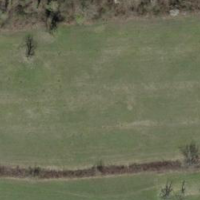
EUNIS habitat code: 25
Species observed at this site:
Anthocharis cardamines
Autographa gamma
Coenonympha pamphilus
Ophrys apifera
Gonepteryx rhamni
Pyrausta despicata
Aglais io
Polyommatus icarus
Aglais urticae
Maniola jurtina